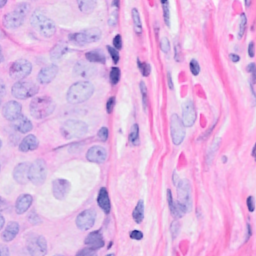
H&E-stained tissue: Breast